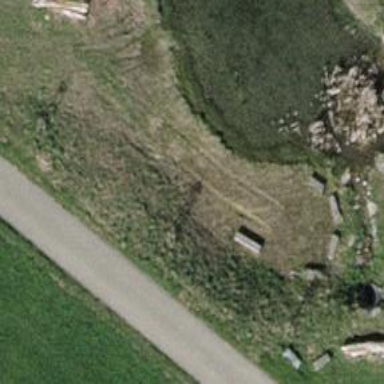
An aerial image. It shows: Bench.